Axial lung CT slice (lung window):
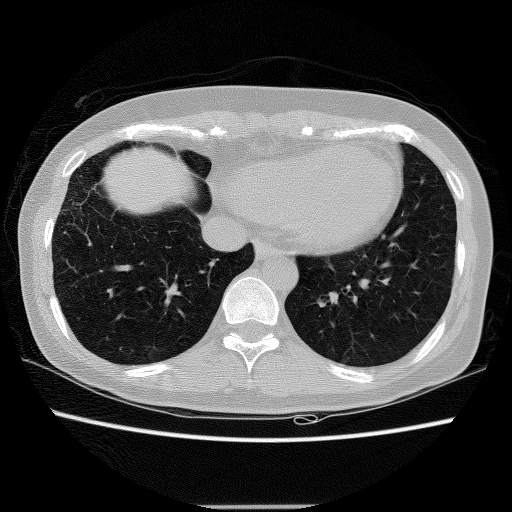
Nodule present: no